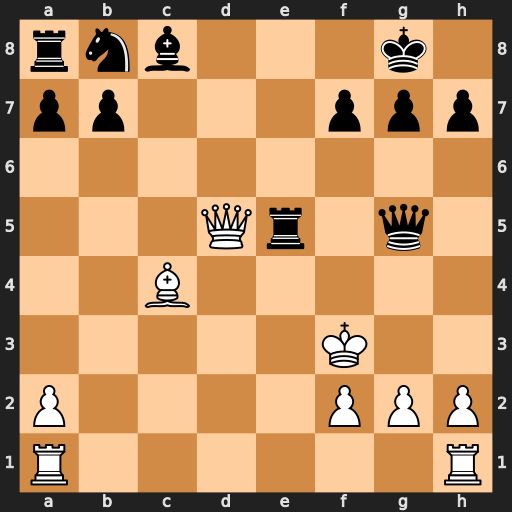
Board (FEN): rnb3k1/pp3ppp/8/3Qr1q1/2B5/5K2/P4PPP/R6R
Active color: w
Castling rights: -
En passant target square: -
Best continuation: Qxf7+ Kh8 Qf8#